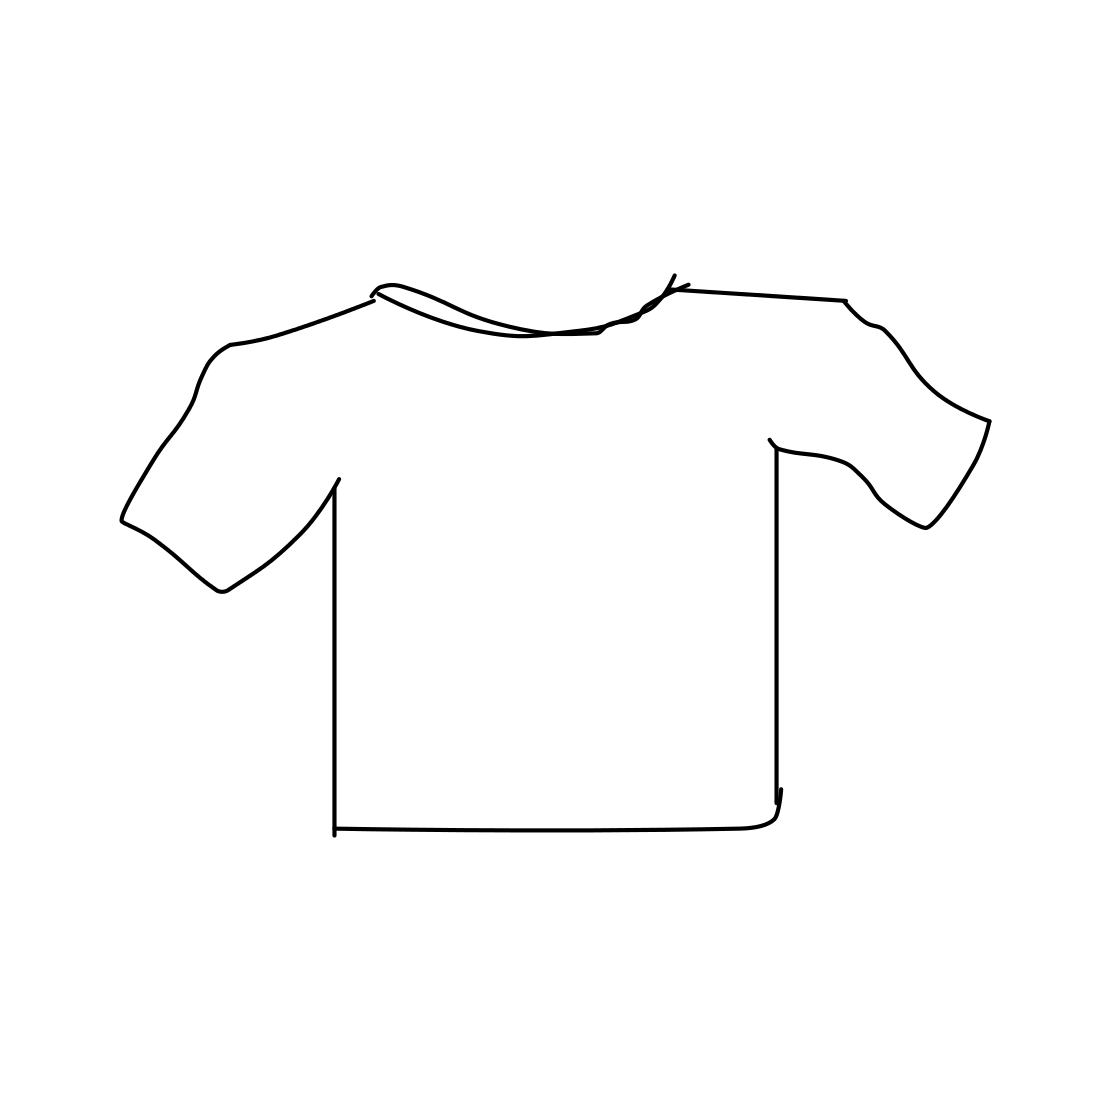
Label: t-shirt